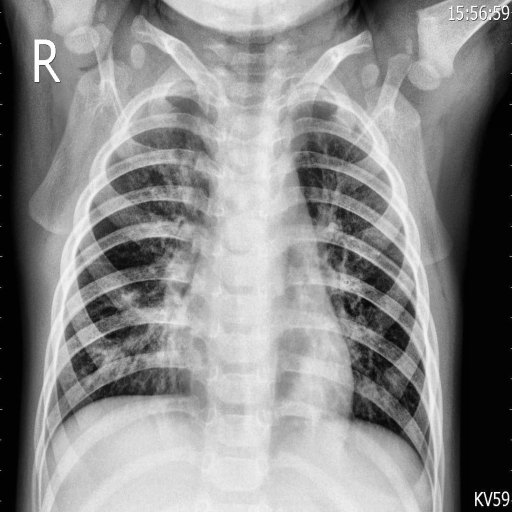
Finding: PNEUMONIA